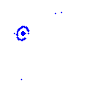
Particle: electron